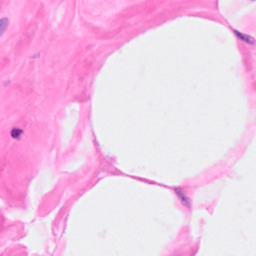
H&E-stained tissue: Breast